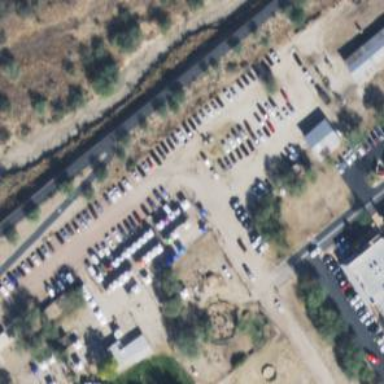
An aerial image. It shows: Marketplace.